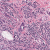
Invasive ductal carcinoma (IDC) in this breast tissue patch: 1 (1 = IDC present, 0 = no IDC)